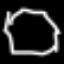
Label: octagon